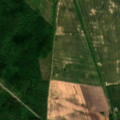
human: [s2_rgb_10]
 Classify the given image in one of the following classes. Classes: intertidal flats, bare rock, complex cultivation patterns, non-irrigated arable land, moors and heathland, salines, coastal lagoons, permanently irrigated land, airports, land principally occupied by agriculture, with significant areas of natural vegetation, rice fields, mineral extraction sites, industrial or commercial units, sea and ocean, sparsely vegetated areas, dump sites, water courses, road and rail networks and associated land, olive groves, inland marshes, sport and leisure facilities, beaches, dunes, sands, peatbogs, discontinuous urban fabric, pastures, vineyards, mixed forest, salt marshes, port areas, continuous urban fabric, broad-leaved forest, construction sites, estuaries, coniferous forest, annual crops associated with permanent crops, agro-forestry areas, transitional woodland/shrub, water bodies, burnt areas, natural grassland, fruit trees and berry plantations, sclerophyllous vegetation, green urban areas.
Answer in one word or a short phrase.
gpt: non-irrigated arable land, broad-leaved forest, mixed forest